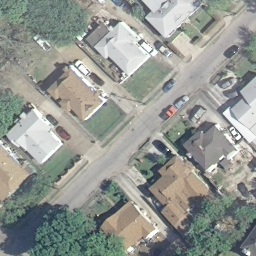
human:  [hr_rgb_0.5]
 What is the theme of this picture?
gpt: medium residential

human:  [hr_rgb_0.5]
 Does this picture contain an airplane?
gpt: no

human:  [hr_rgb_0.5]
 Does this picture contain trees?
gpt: yes

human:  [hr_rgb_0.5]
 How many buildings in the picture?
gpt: nine

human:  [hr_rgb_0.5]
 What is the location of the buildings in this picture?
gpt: upper left and lower right